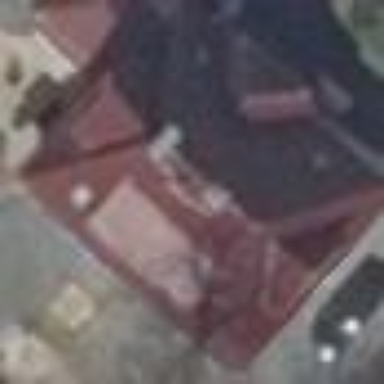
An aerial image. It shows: Detached building with hipped roof shape.